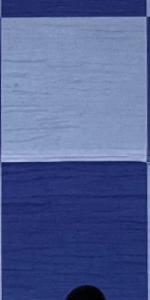
Label: Empty